Aerial crown-view tile of a tropical tree (Barro Colorado Island, Panama), acquired 20241112:
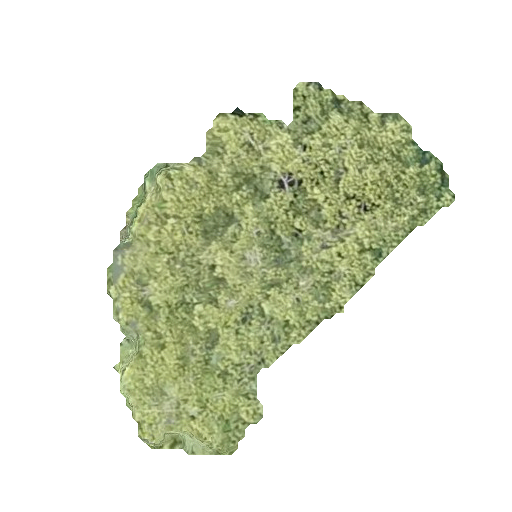
Species: Sterculia apetala
GBIF accepted scientific name: Sterculia apetala
Crown area: 114.035 m²